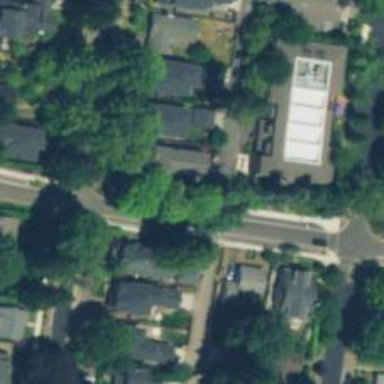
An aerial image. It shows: Charming neighbourhood.